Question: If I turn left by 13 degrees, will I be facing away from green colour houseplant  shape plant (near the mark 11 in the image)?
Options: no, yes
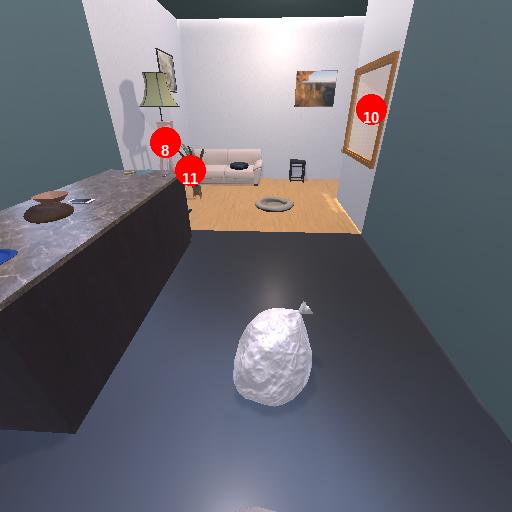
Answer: no